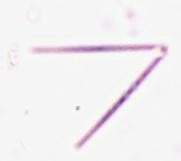
Label: Thalassionema